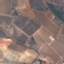
Label: PermanentCrop